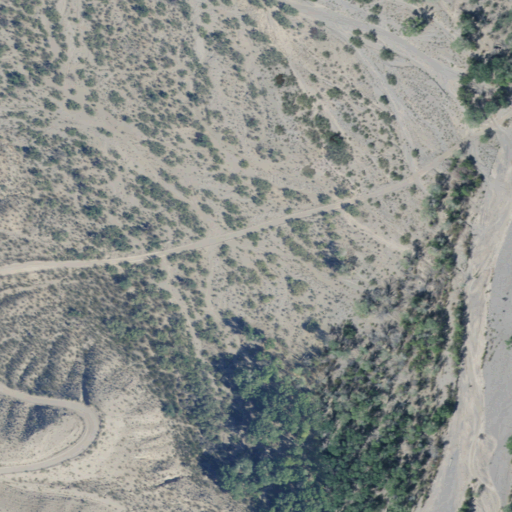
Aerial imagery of valley in Utah named Bull Valley Wash containing shrub, woody wetlands, herbaceous wetlands, and grassland